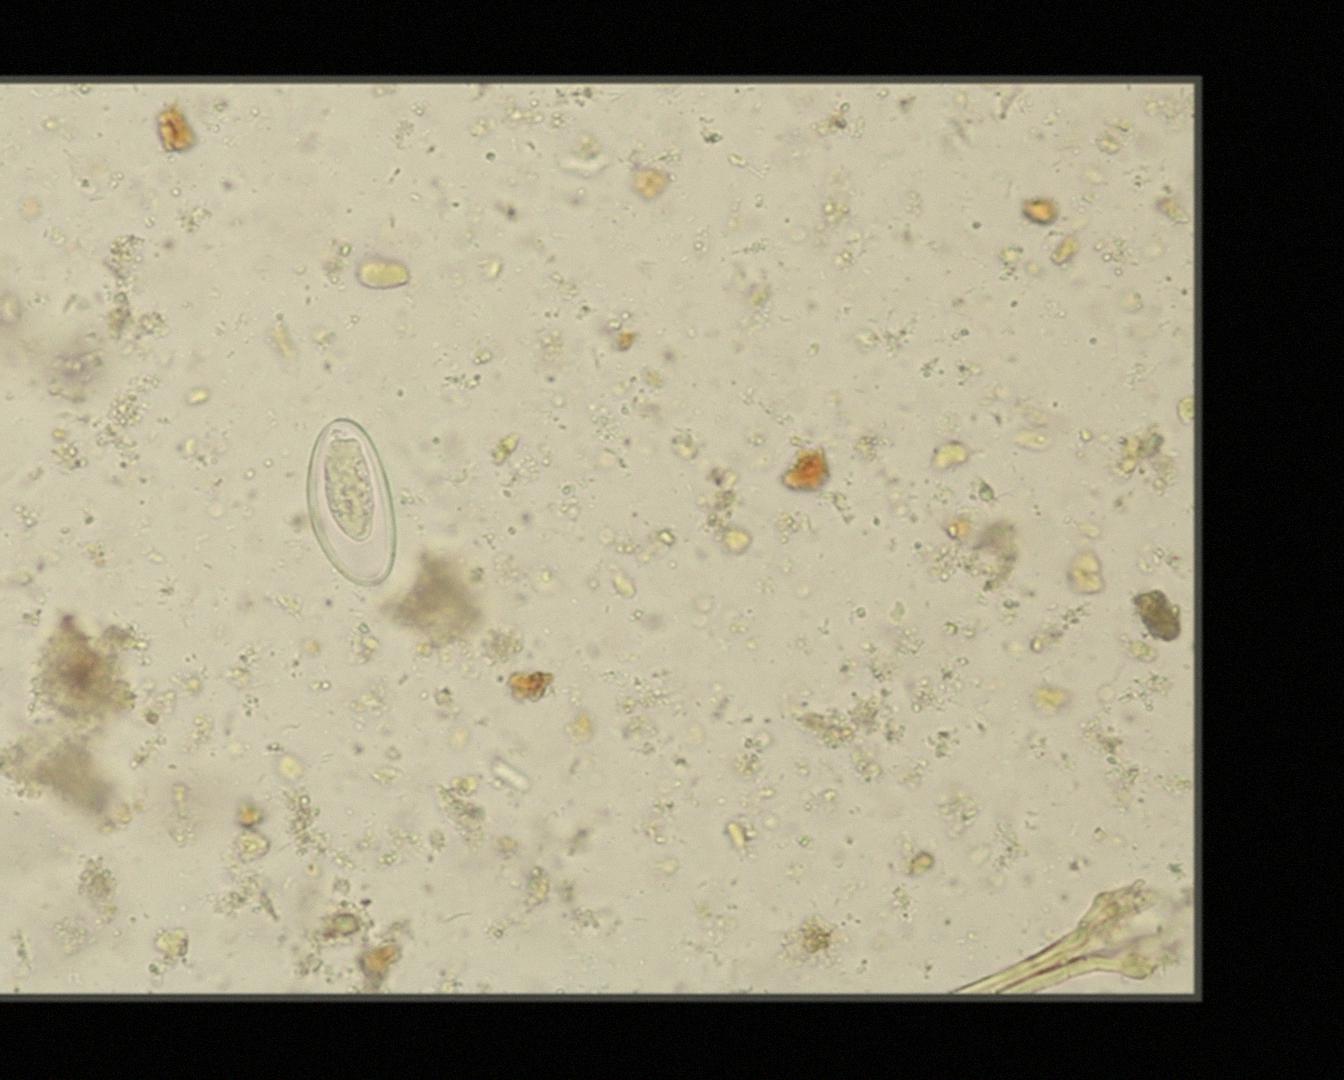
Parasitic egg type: Enterobius vermicularis